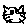
Label: cat